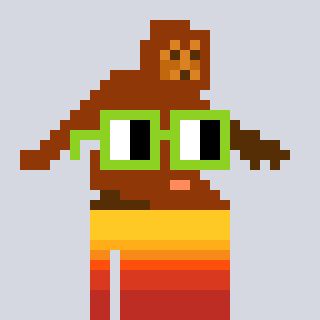
a pixel art character with square light green glasses, a bigfoot-shaped head and a grayscale-colored body on a cool background